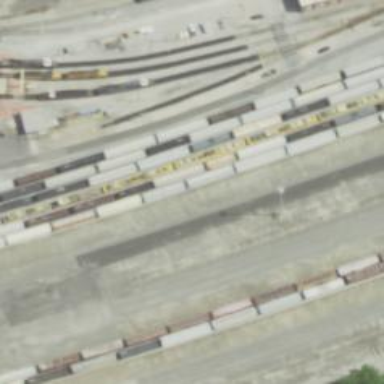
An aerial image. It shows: Railway siding for service.